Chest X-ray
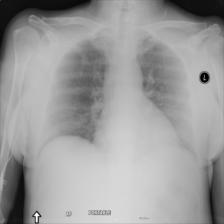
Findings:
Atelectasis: negative
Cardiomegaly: negative
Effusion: negative
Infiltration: negative
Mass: negative
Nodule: negative
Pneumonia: negative
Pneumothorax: negative
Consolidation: negative
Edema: negative
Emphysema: negative
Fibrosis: negative
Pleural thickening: negative
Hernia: negative